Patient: sex M, age 57
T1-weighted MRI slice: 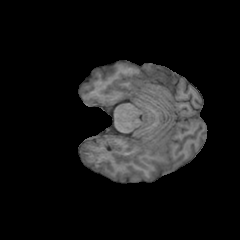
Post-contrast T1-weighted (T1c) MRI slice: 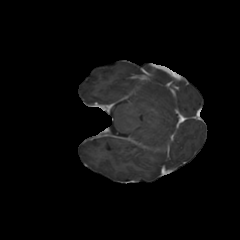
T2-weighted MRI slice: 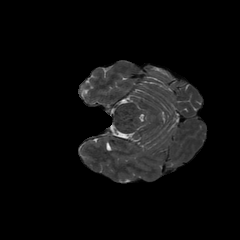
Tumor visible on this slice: no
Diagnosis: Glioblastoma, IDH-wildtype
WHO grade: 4